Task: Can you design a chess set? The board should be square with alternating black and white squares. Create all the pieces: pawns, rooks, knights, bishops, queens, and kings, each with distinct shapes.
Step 2597:
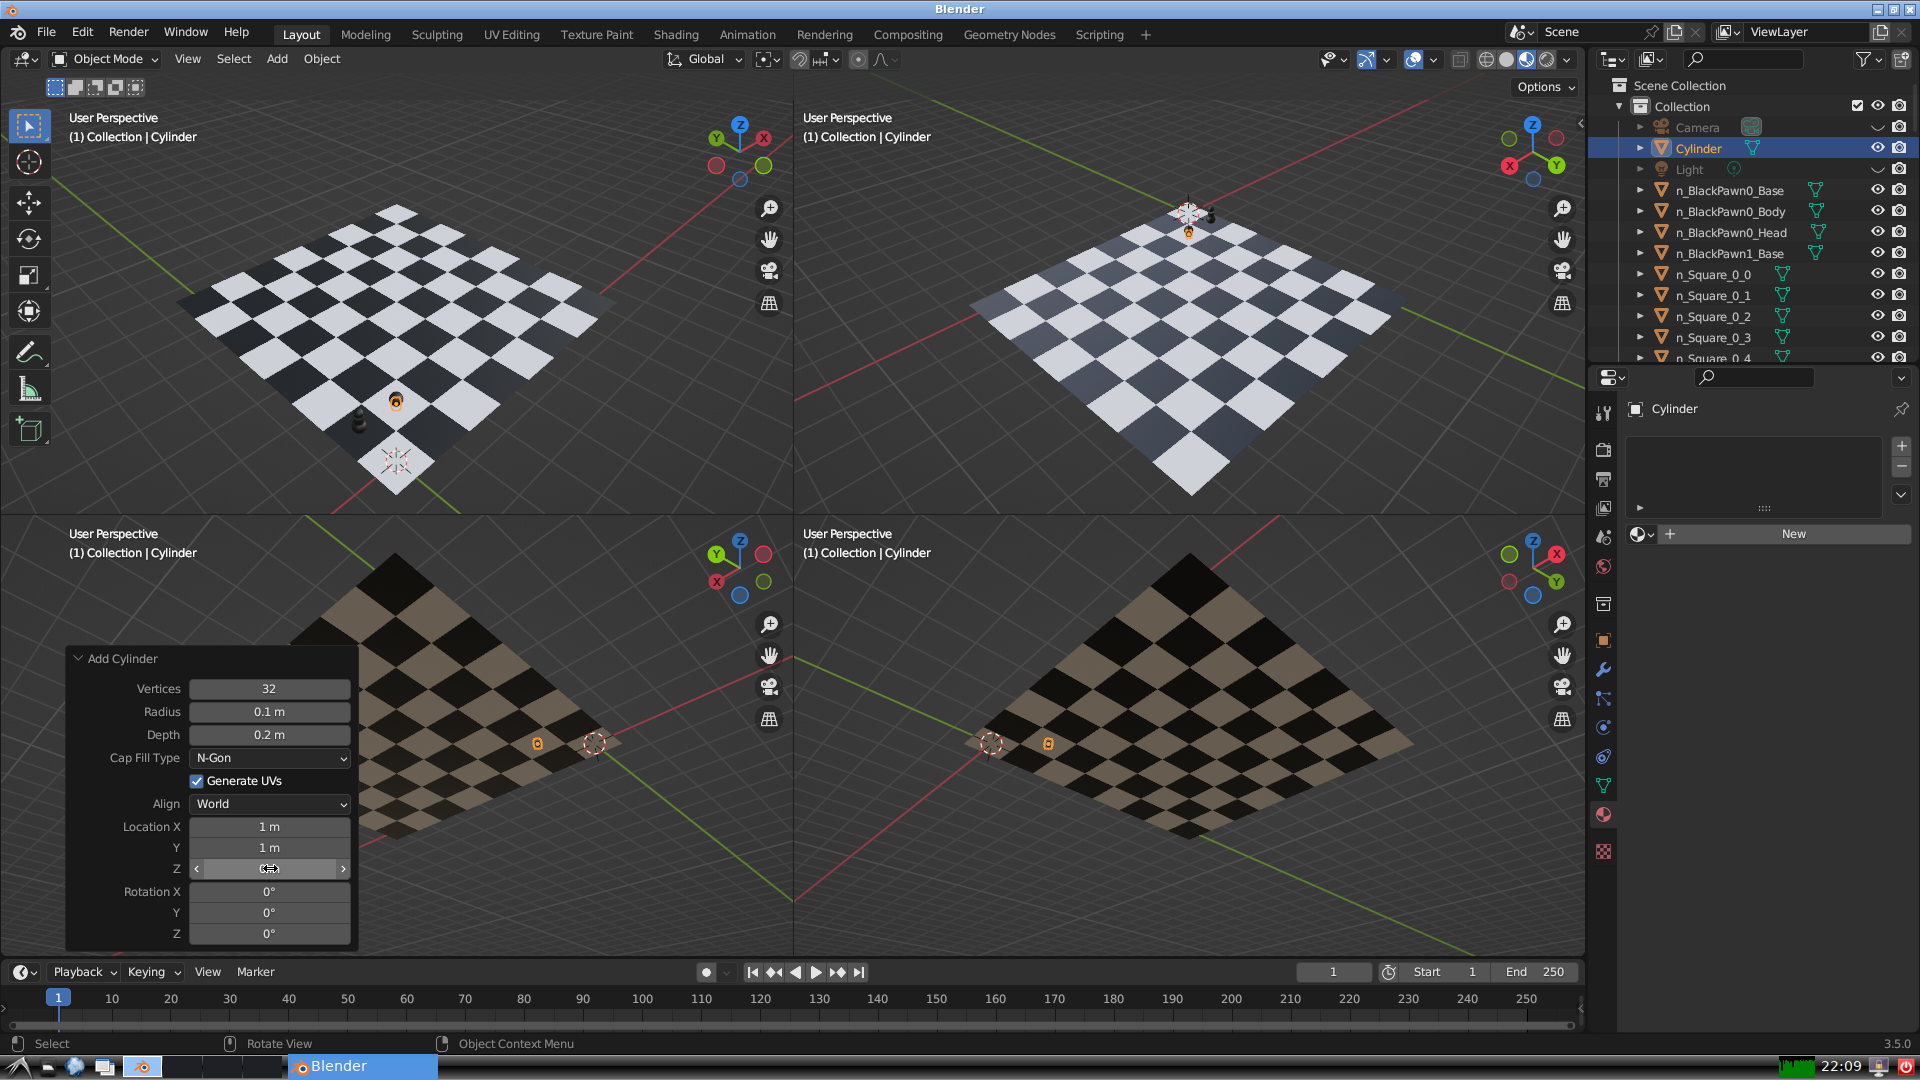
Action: click: no